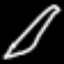
Label: pencil